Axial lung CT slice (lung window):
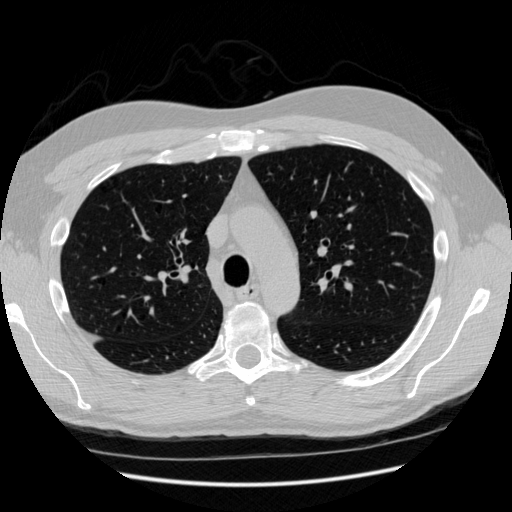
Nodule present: no